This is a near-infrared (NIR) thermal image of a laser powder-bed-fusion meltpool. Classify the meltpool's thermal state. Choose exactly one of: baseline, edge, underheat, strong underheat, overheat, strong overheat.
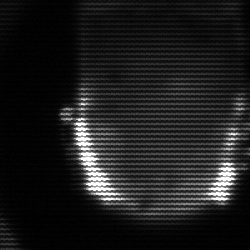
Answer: baseline